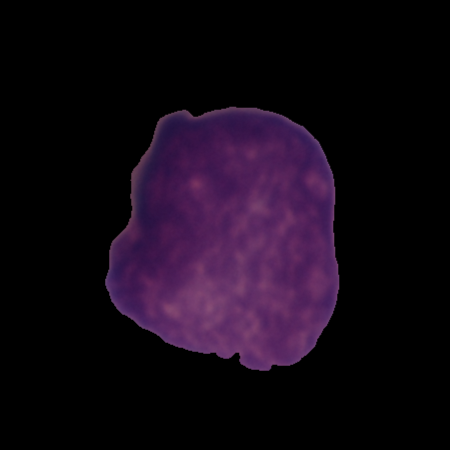
Label: cancer